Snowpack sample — Loveland Pass, Silver Plume, Colorado, USA (1/12/25, 11:40 AM MST)
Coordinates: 39.66, -105.88
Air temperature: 7 °F
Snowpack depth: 140 cm
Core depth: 10 cm
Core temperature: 41 °F
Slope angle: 11°, slope face: 30°
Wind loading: high
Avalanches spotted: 2
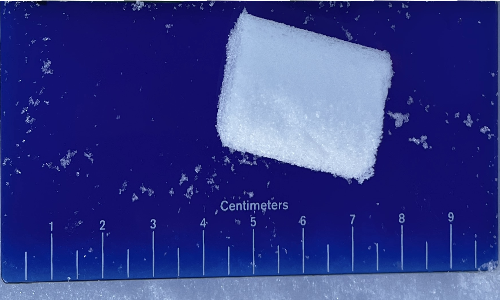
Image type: core
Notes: Pilot using slightly modified coring method that took too large segment for snow profile picturing, advised not to use in higher level models. Two avalanche on south face nearby, partially cloudy with light snow in the last 24 hours. Lots of wind loading on eastern features.